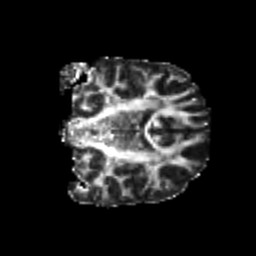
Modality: FA
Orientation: coronal
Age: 24
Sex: female
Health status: healthy
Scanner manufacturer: philips
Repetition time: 7.39 s
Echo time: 0.08599 s